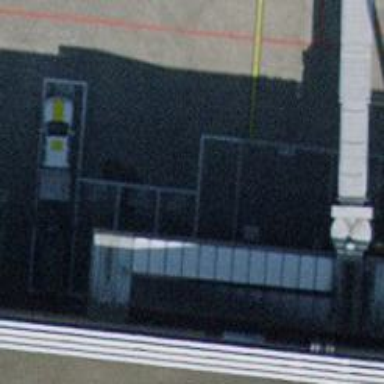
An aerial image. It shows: Airport parking position.